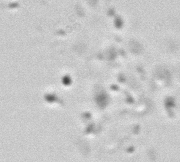
Label: Phaeocystis_debris